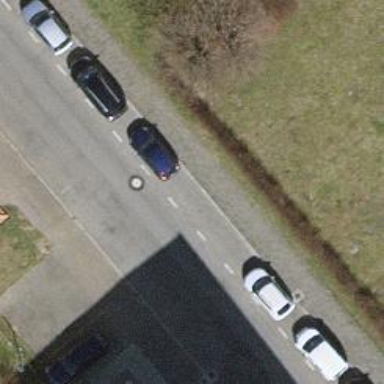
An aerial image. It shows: Street-side parking area.